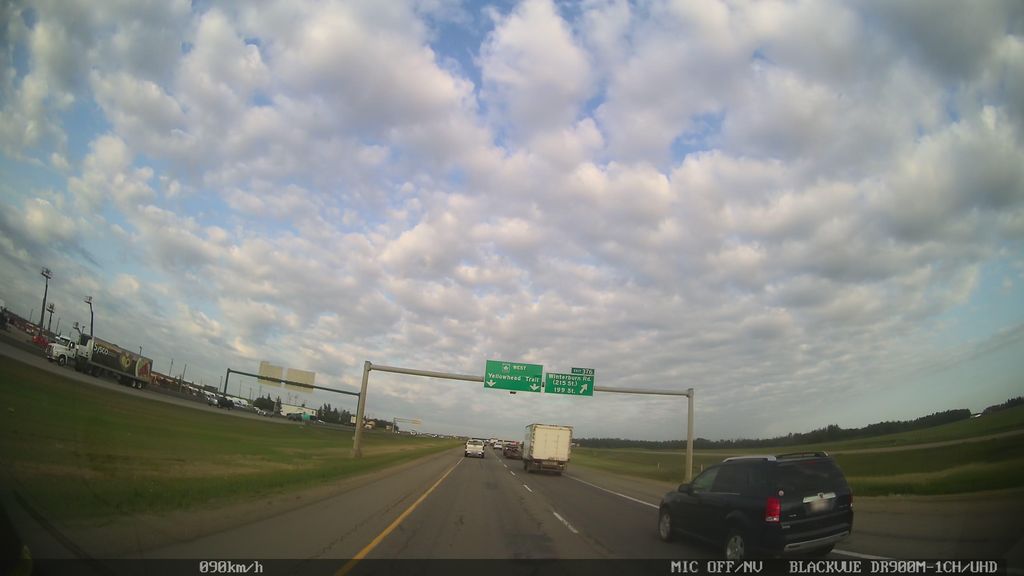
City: edmonton